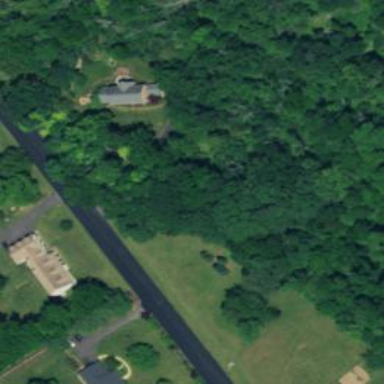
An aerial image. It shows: Driveway.